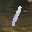
Label: 1